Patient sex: F
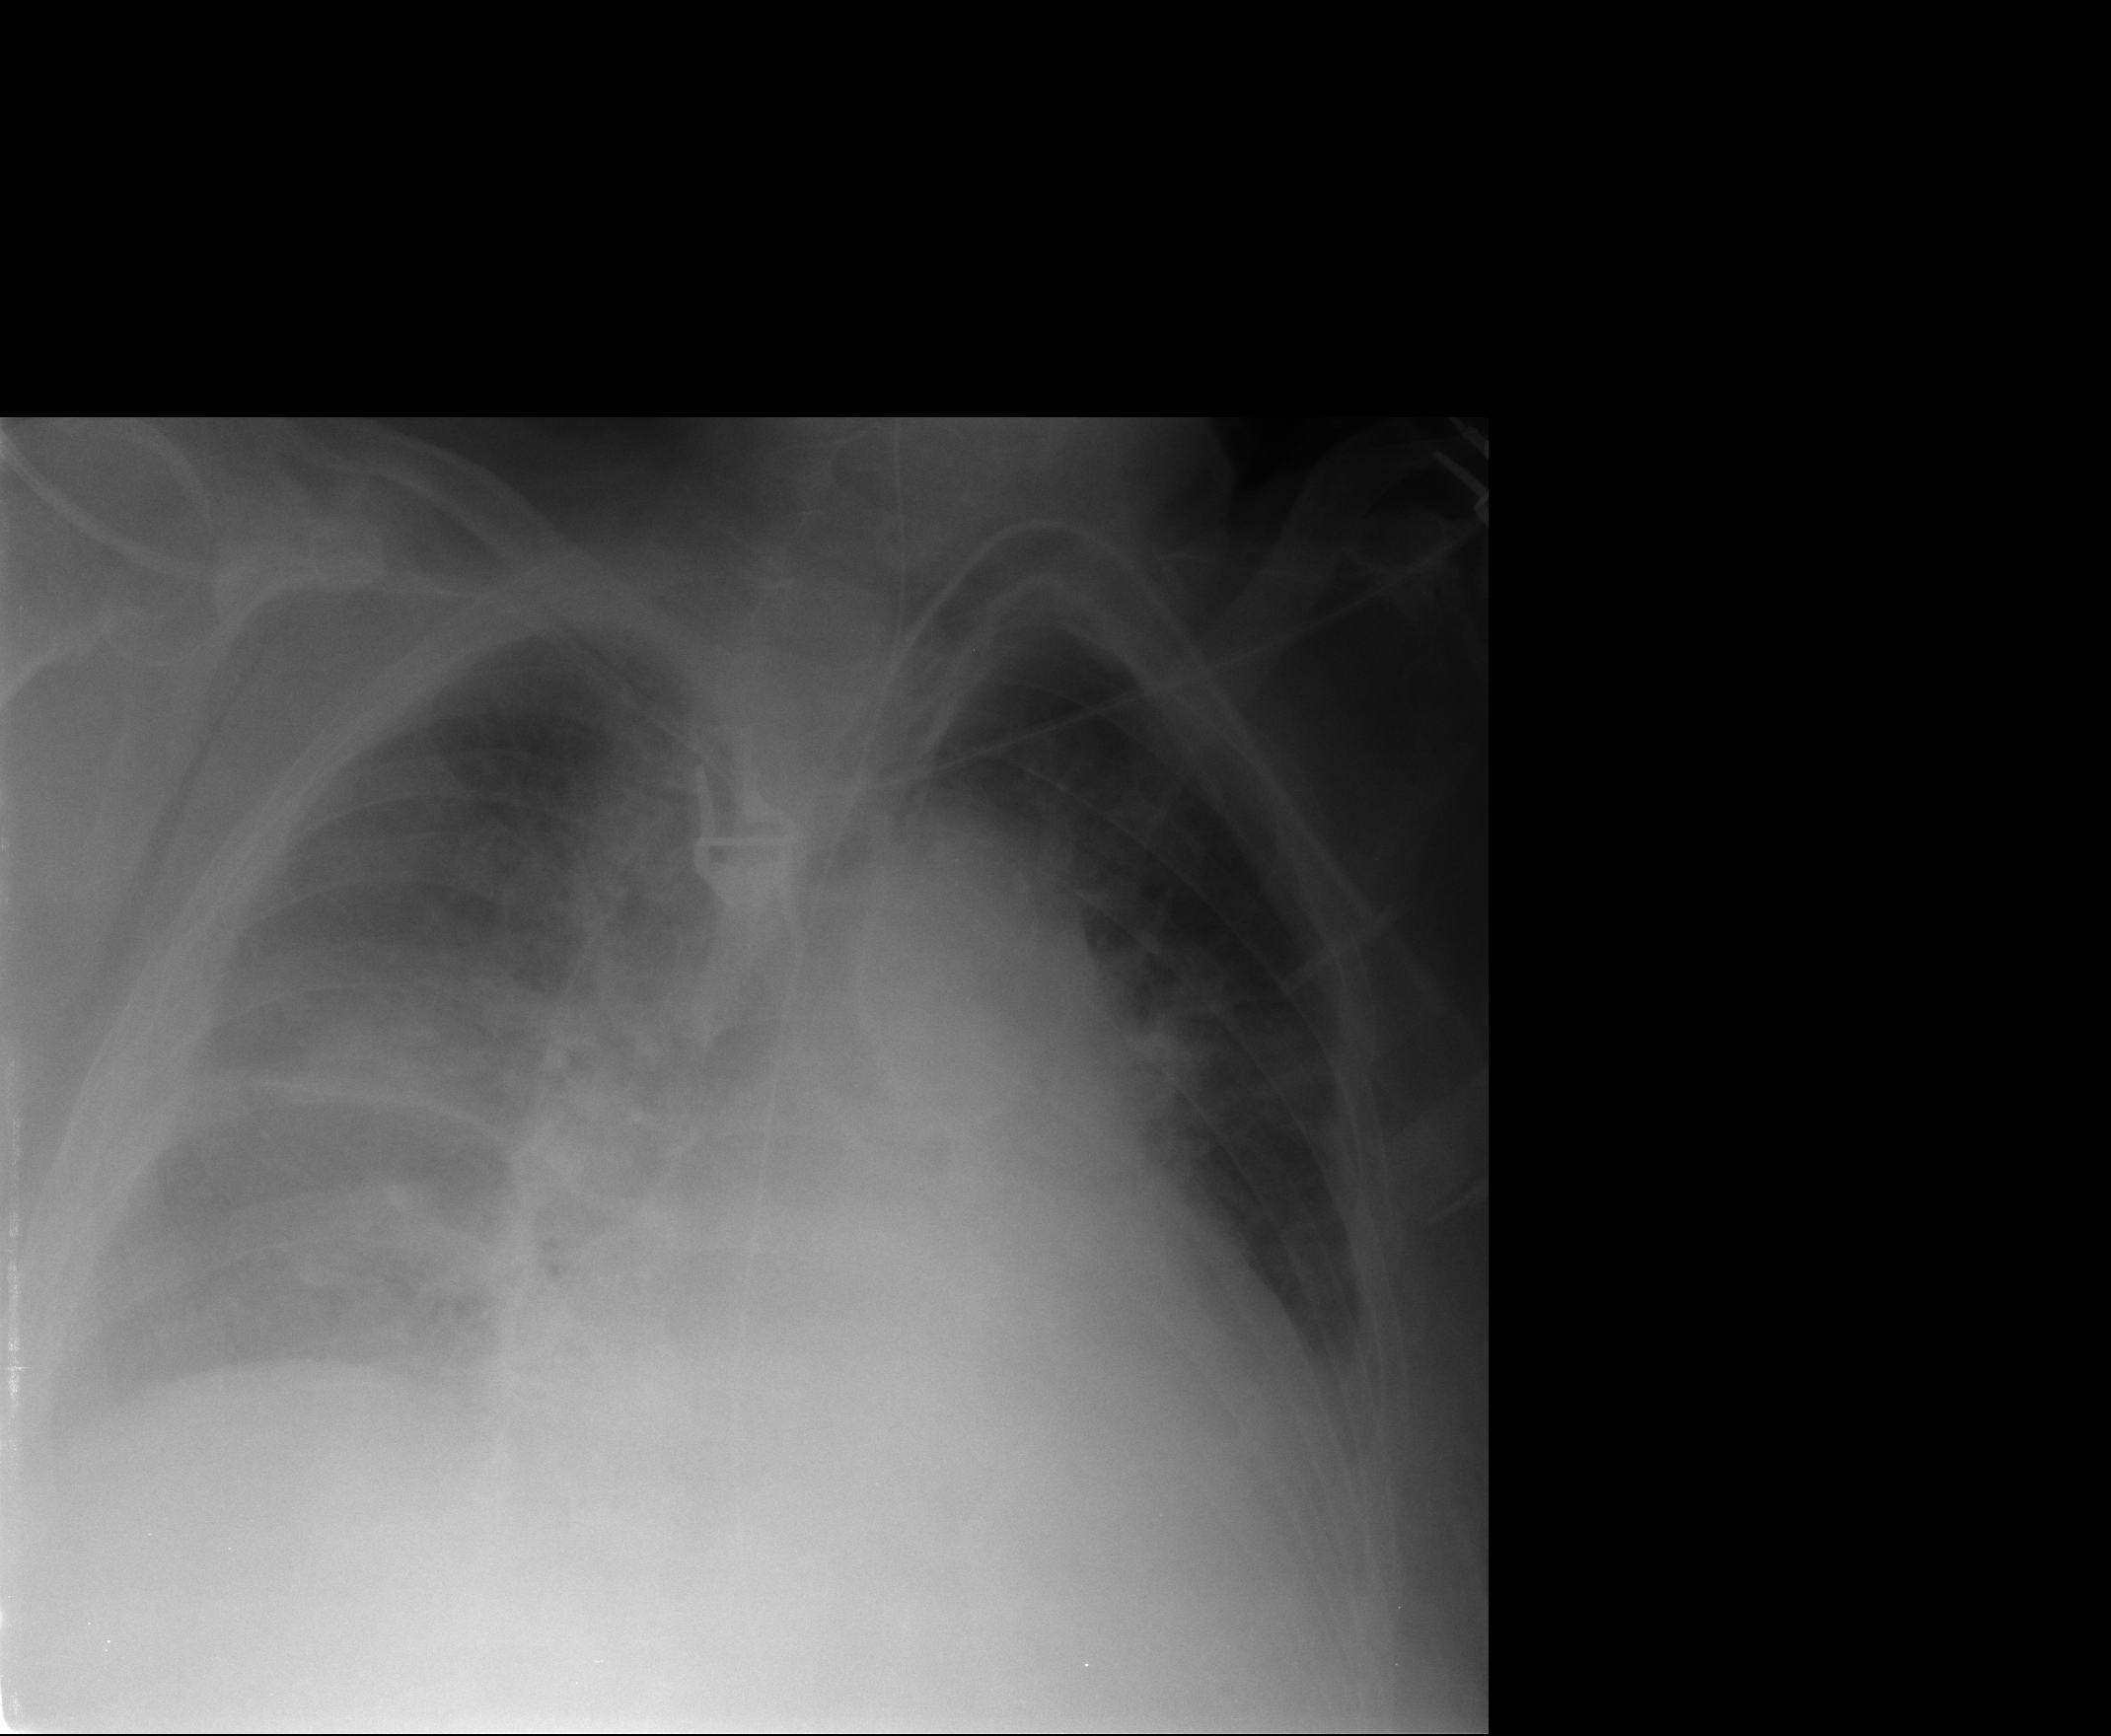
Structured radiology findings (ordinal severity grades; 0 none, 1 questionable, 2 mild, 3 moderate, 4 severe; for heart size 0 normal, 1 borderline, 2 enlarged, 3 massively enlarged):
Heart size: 2
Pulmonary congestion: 2
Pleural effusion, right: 2
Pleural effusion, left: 2
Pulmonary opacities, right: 3
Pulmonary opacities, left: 2
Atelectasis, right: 2
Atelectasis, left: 2